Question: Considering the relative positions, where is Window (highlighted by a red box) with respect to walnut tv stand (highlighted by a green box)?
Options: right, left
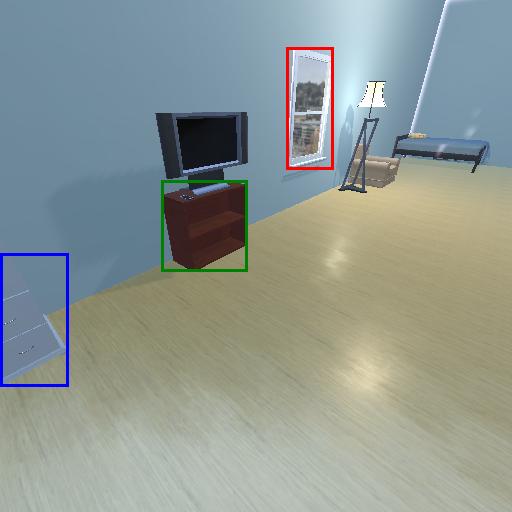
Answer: right